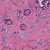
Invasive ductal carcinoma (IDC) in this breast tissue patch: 1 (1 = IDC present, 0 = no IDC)